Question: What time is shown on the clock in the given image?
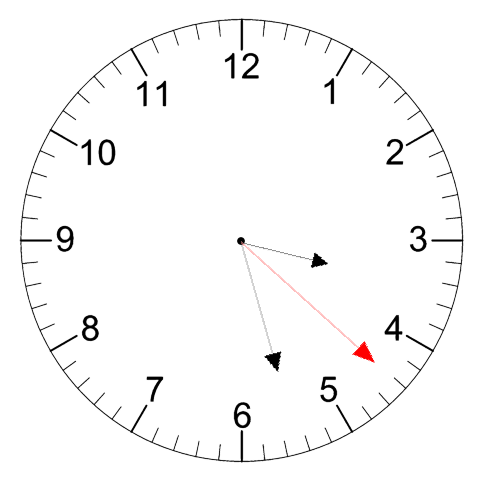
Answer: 03:27:22